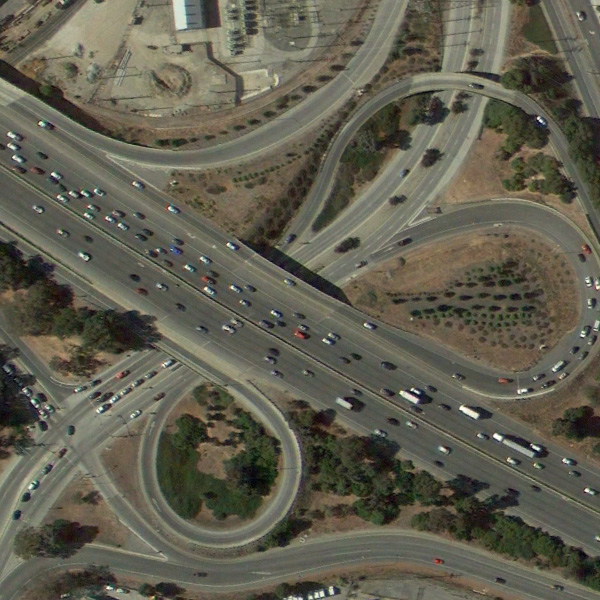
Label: Viaduct